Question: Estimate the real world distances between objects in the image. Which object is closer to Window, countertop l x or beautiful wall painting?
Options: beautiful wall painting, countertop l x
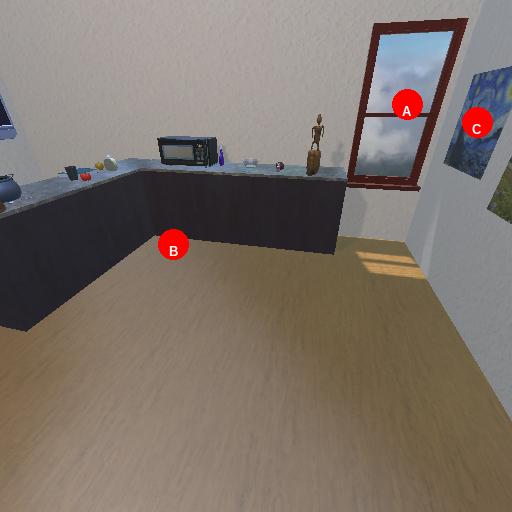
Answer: beautiful wall painting